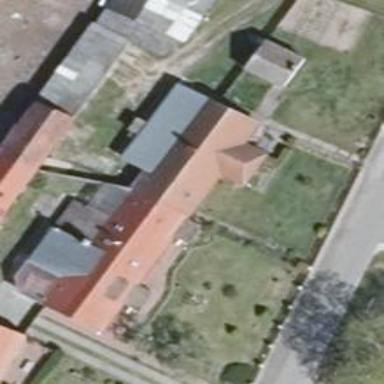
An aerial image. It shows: Residential building with flat dark grey roof. The building has multiple parts.